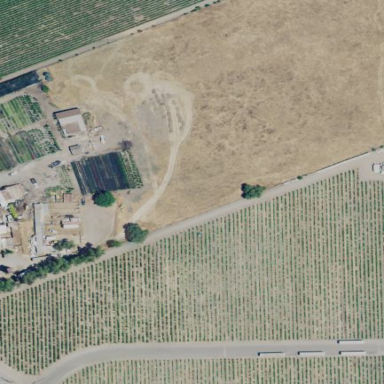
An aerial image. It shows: Vineyard with grape crops.